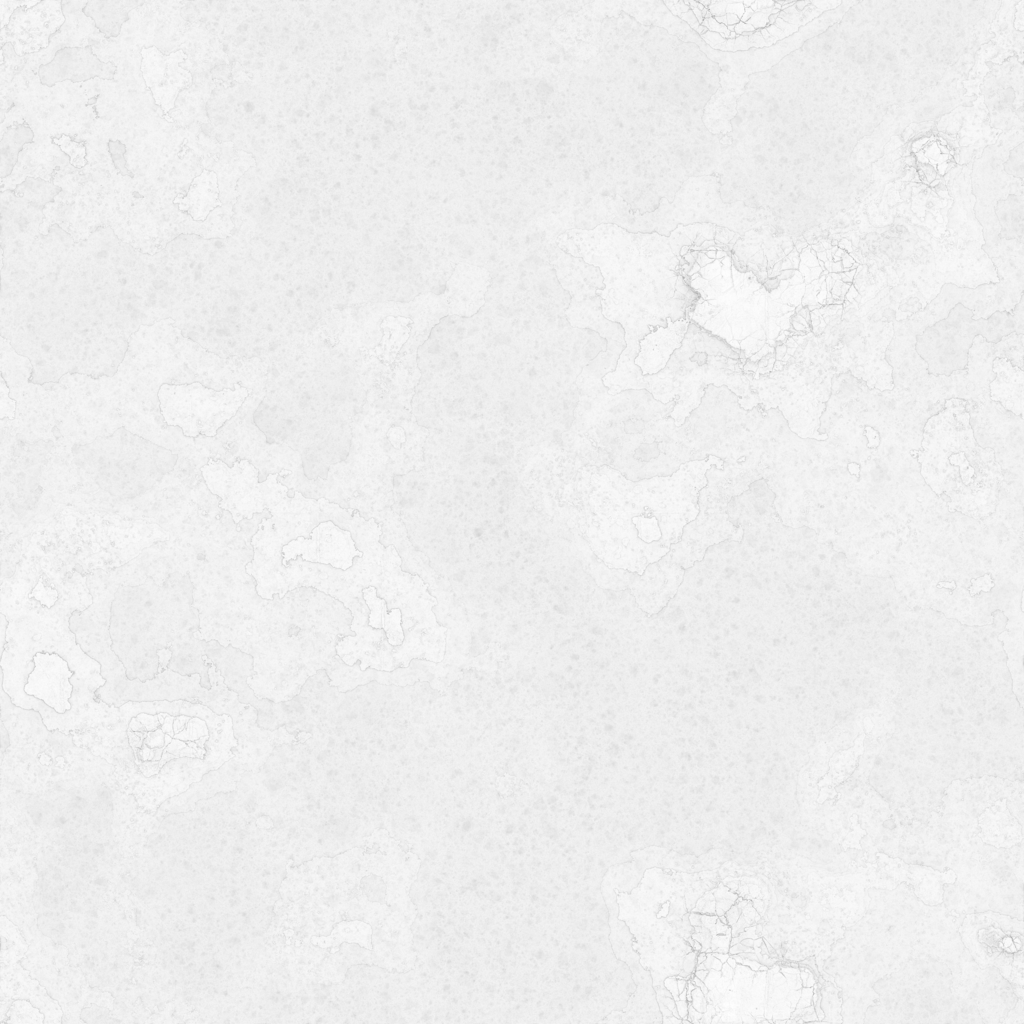
Texture map type: AmbientOcclusion